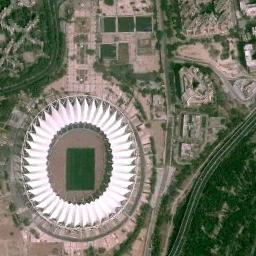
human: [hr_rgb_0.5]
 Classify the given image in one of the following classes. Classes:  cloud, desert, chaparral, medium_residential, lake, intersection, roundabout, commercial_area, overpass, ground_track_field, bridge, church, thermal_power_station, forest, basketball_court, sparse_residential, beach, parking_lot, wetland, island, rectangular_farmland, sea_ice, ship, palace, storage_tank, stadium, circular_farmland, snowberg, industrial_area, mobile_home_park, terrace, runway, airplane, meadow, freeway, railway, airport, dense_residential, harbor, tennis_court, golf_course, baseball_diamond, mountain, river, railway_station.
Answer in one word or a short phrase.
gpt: stadium